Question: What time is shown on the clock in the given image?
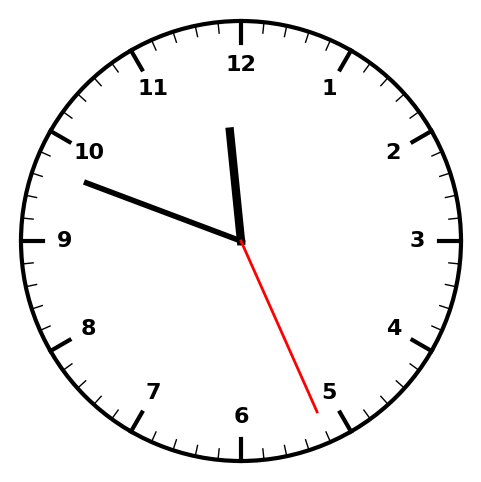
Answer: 11:48:26